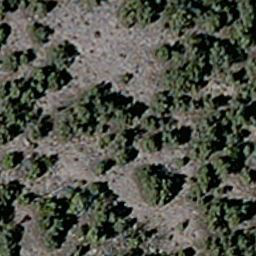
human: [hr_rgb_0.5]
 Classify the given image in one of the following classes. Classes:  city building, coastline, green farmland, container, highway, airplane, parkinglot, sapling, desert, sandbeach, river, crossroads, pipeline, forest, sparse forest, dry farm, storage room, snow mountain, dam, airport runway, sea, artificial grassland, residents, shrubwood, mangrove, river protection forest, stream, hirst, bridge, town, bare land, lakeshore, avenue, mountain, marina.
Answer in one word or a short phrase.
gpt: sparse forest